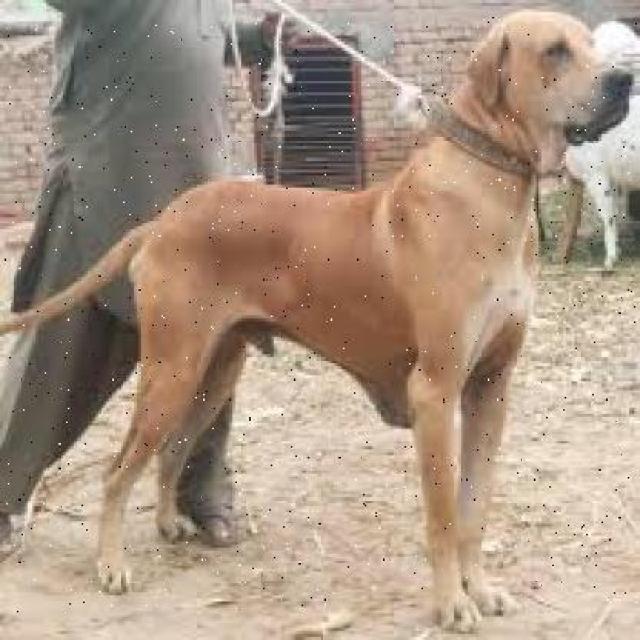
Healthy canine skin — no visible lesions, inflammation, or abnormalities. The skin and coat appear normal.